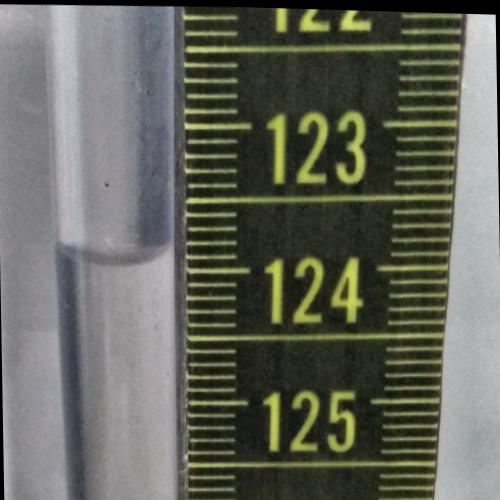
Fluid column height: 123.9 cm